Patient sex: M
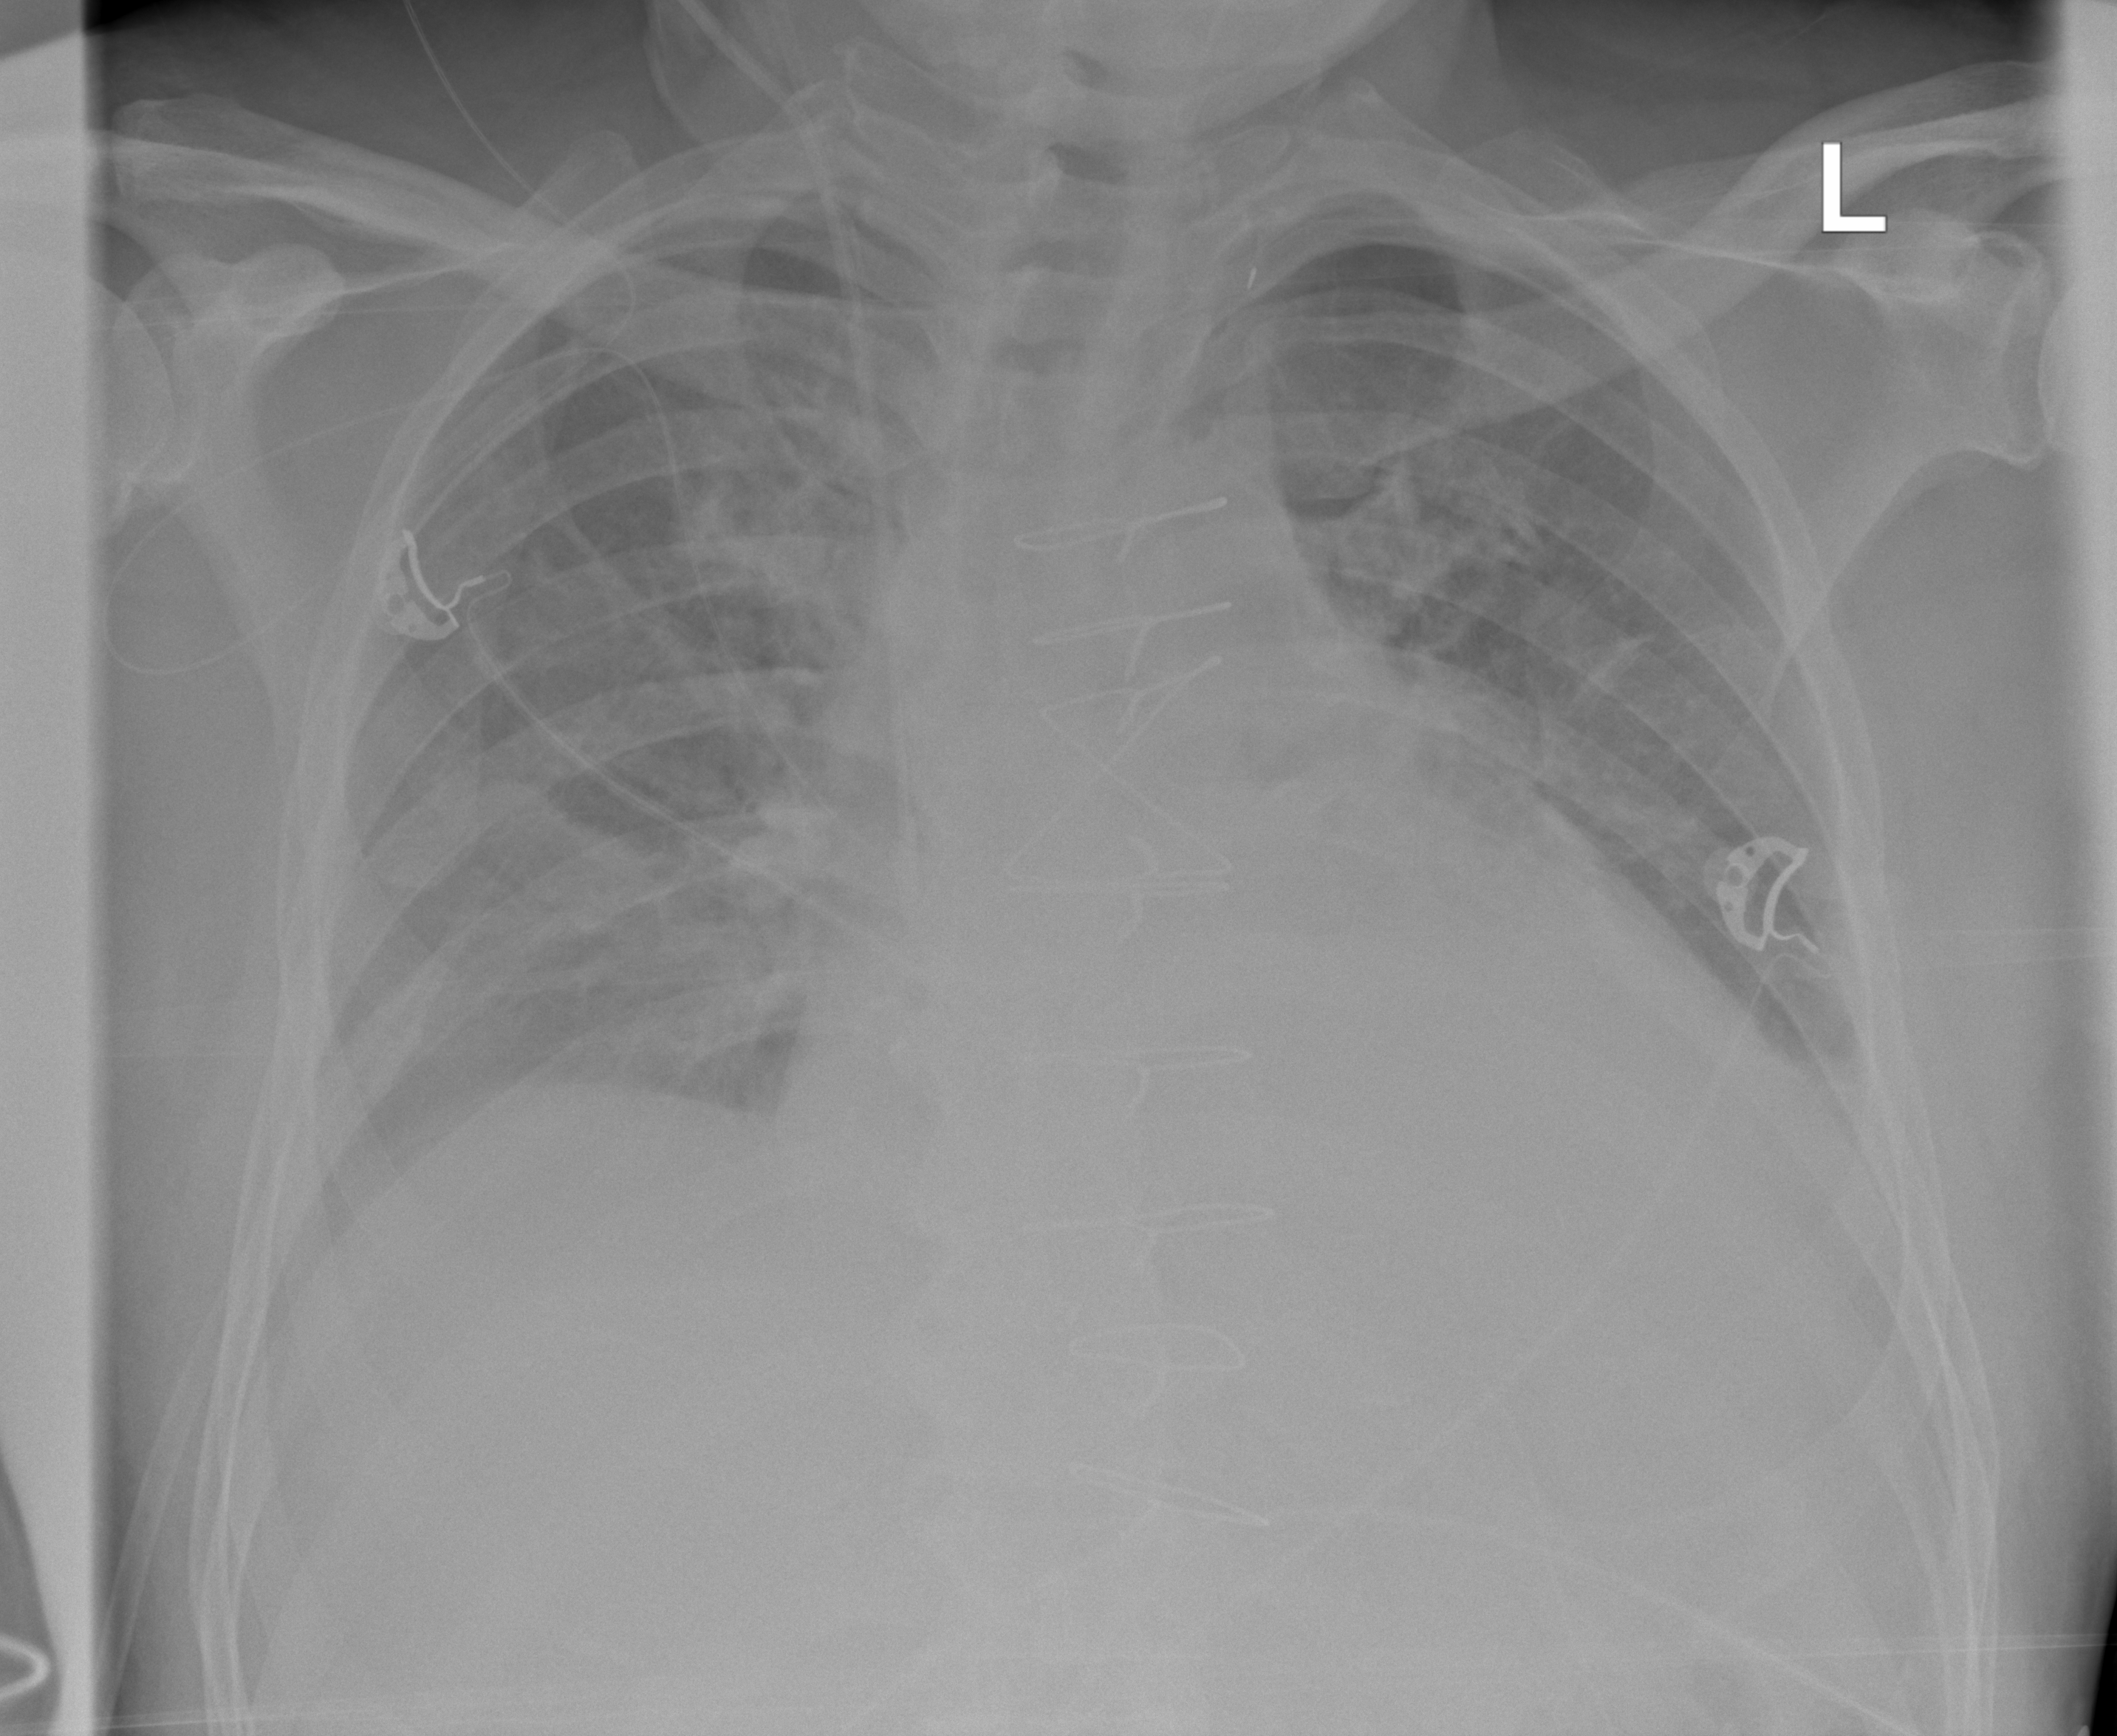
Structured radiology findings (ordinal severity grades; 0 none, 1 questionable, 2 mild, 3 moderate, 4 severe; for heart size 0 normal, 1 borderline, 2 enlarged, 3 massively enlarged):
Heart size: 2
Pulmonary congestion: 2
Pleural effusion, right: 2
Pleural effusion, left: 2
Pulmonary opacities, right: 2
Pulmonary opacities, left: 2
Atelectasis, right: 2
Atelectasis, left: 2